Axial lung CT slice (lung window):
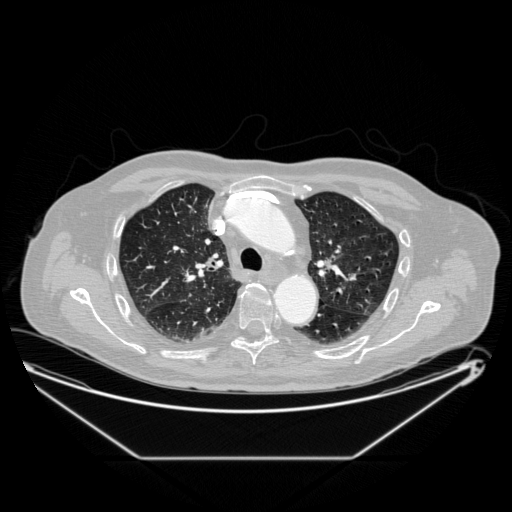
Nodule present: no